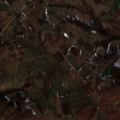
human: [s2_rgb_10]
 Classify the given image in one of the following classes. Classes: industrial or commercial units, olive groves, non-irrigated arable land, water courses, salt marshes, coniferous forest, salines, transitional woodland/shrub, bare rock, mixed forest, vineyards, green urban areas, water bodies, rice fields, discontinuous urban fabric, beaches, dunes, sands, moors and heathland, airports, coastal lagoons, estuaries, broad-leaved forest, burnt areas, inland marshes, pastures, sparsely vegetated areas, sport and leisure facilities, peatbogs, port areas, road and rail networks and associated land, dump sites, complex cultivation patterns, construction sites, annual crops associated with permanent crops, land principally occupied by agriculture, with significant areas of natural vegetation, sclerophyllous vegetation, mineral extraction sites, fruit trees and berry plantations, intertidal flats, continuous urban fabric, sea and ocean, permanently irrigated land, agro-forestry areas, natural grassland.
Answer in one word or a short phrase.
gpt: complex cultivation patterns, land principally occupied by agriculture, with significant areas of natural vegetation, broad-leaved forest